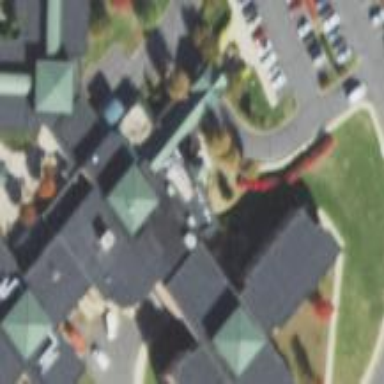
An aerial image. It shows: Nursing home building.